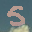
Label: 5